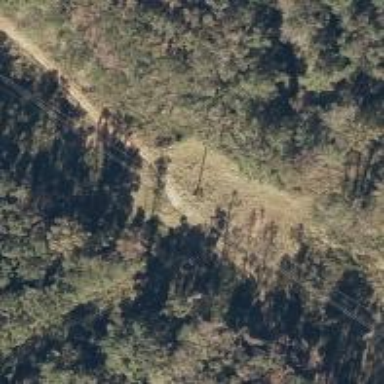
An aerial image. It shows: Power pole.